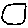
Label: circle